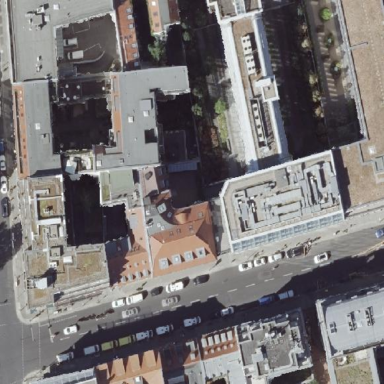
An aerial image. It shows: Commercial building.